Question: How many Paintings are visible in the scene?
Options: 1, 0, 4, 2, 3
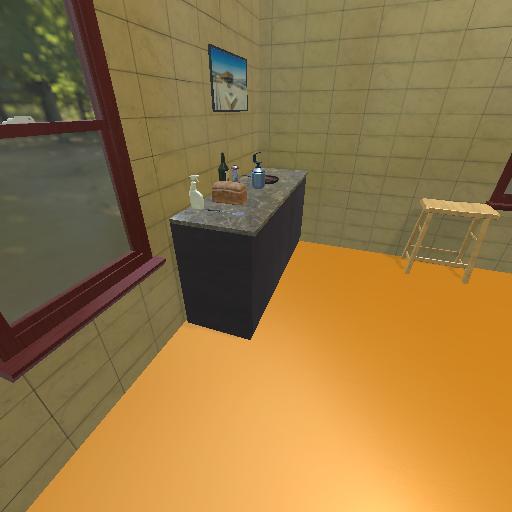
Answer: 1